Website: lowes
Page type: review-order
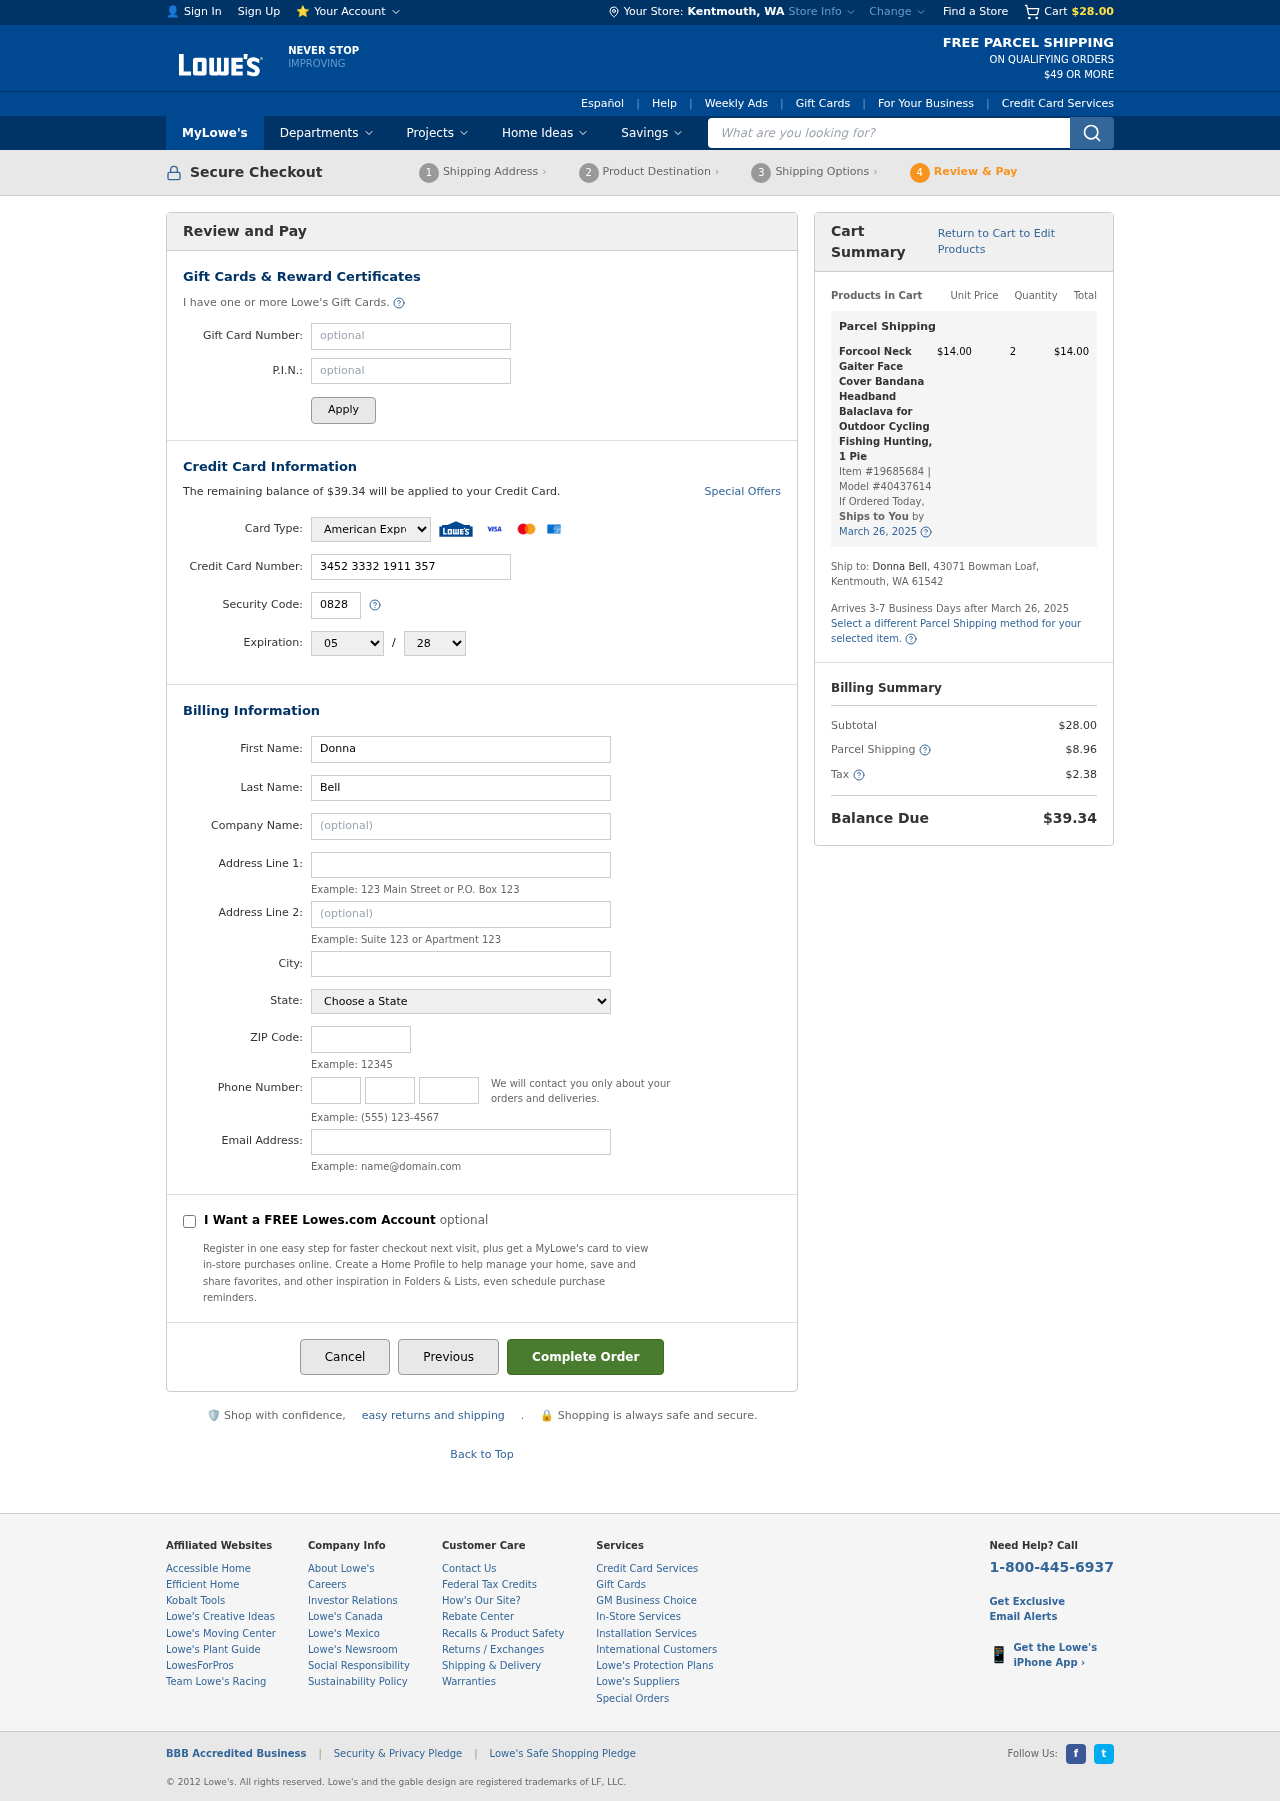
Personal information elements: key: PII_CARD_CVV
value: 0828
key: PII_CARD_EXPIRY_MONTH
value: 05
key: PII_CARD_EXPIRY_YEAR
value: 28
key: PII_CARD_NUMBER
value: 3452 3332 1911 357
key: PII_CARD_TYPE
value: American Express
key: PII_CITY
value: Kentmouth
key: PII_CITY_STATE
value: Kentmouth, WA
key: PII_EMAIL
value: donnabell@yahoo.com
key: PII_FIRSTNAME
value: Donna
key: PII_LASTNAME
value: Bell
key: PII_PHONE_AREA
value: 478
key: PII_PHONE_PREFIX
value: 331
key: PII_PHONE_SUFFIX
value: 3339
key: PII_POSTCODE
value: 61542
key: PII_STATE
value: Washington
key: PII_STREET
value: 43071 Bowman Loaf
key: PII_STREET2
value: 43071 Bowman Loaf
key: PII_STREET2
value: Apt. 549
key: PII_FULLNAME2
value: Donna Bell
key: PII_CITY_STATE_ZIP2
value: Kentmouth, WA 61542
Product elements: key: PRODUCT1_NAME
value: Forcool Neck Gaiter Face Cover Bandana Headband Balaclava for Outdoor Cycling Fishing Hunting, 1 Pie
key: PRODUCT1_PRICE
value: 14
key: PRODUCT1_QUANTITY
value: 2
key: PRODUCT1_ITEM_NUMBER
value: Item #19685684
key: PRODUCT1_MODEL_NUMBER
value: Model #40437614
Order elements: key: ORDER_SUBTOTAL
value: $28.00
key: ORDER_BALANCE_DUE
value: $39.34
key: ORDER_SHIPPING_DATE
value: March 26, 2025
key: ORDER_ITEM_TOTAL
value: $14.00
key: ORDER_SHIPPING_DATE2
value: March 26, 2025
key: ORDER_SHIPPING_COST
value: $8.96
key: ORDER_TAX
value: $2.38
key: ORDER_TOTAL
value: $39.34
Search elements: key: HEADER_SEARCH
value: What are you looking for?